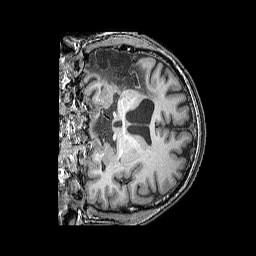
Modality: T1w
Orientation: coronal
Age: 43
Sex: male
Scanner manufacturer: siemens
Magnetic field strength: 3 T
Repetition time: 2.25 s
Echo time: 0.00415 s